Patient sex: F
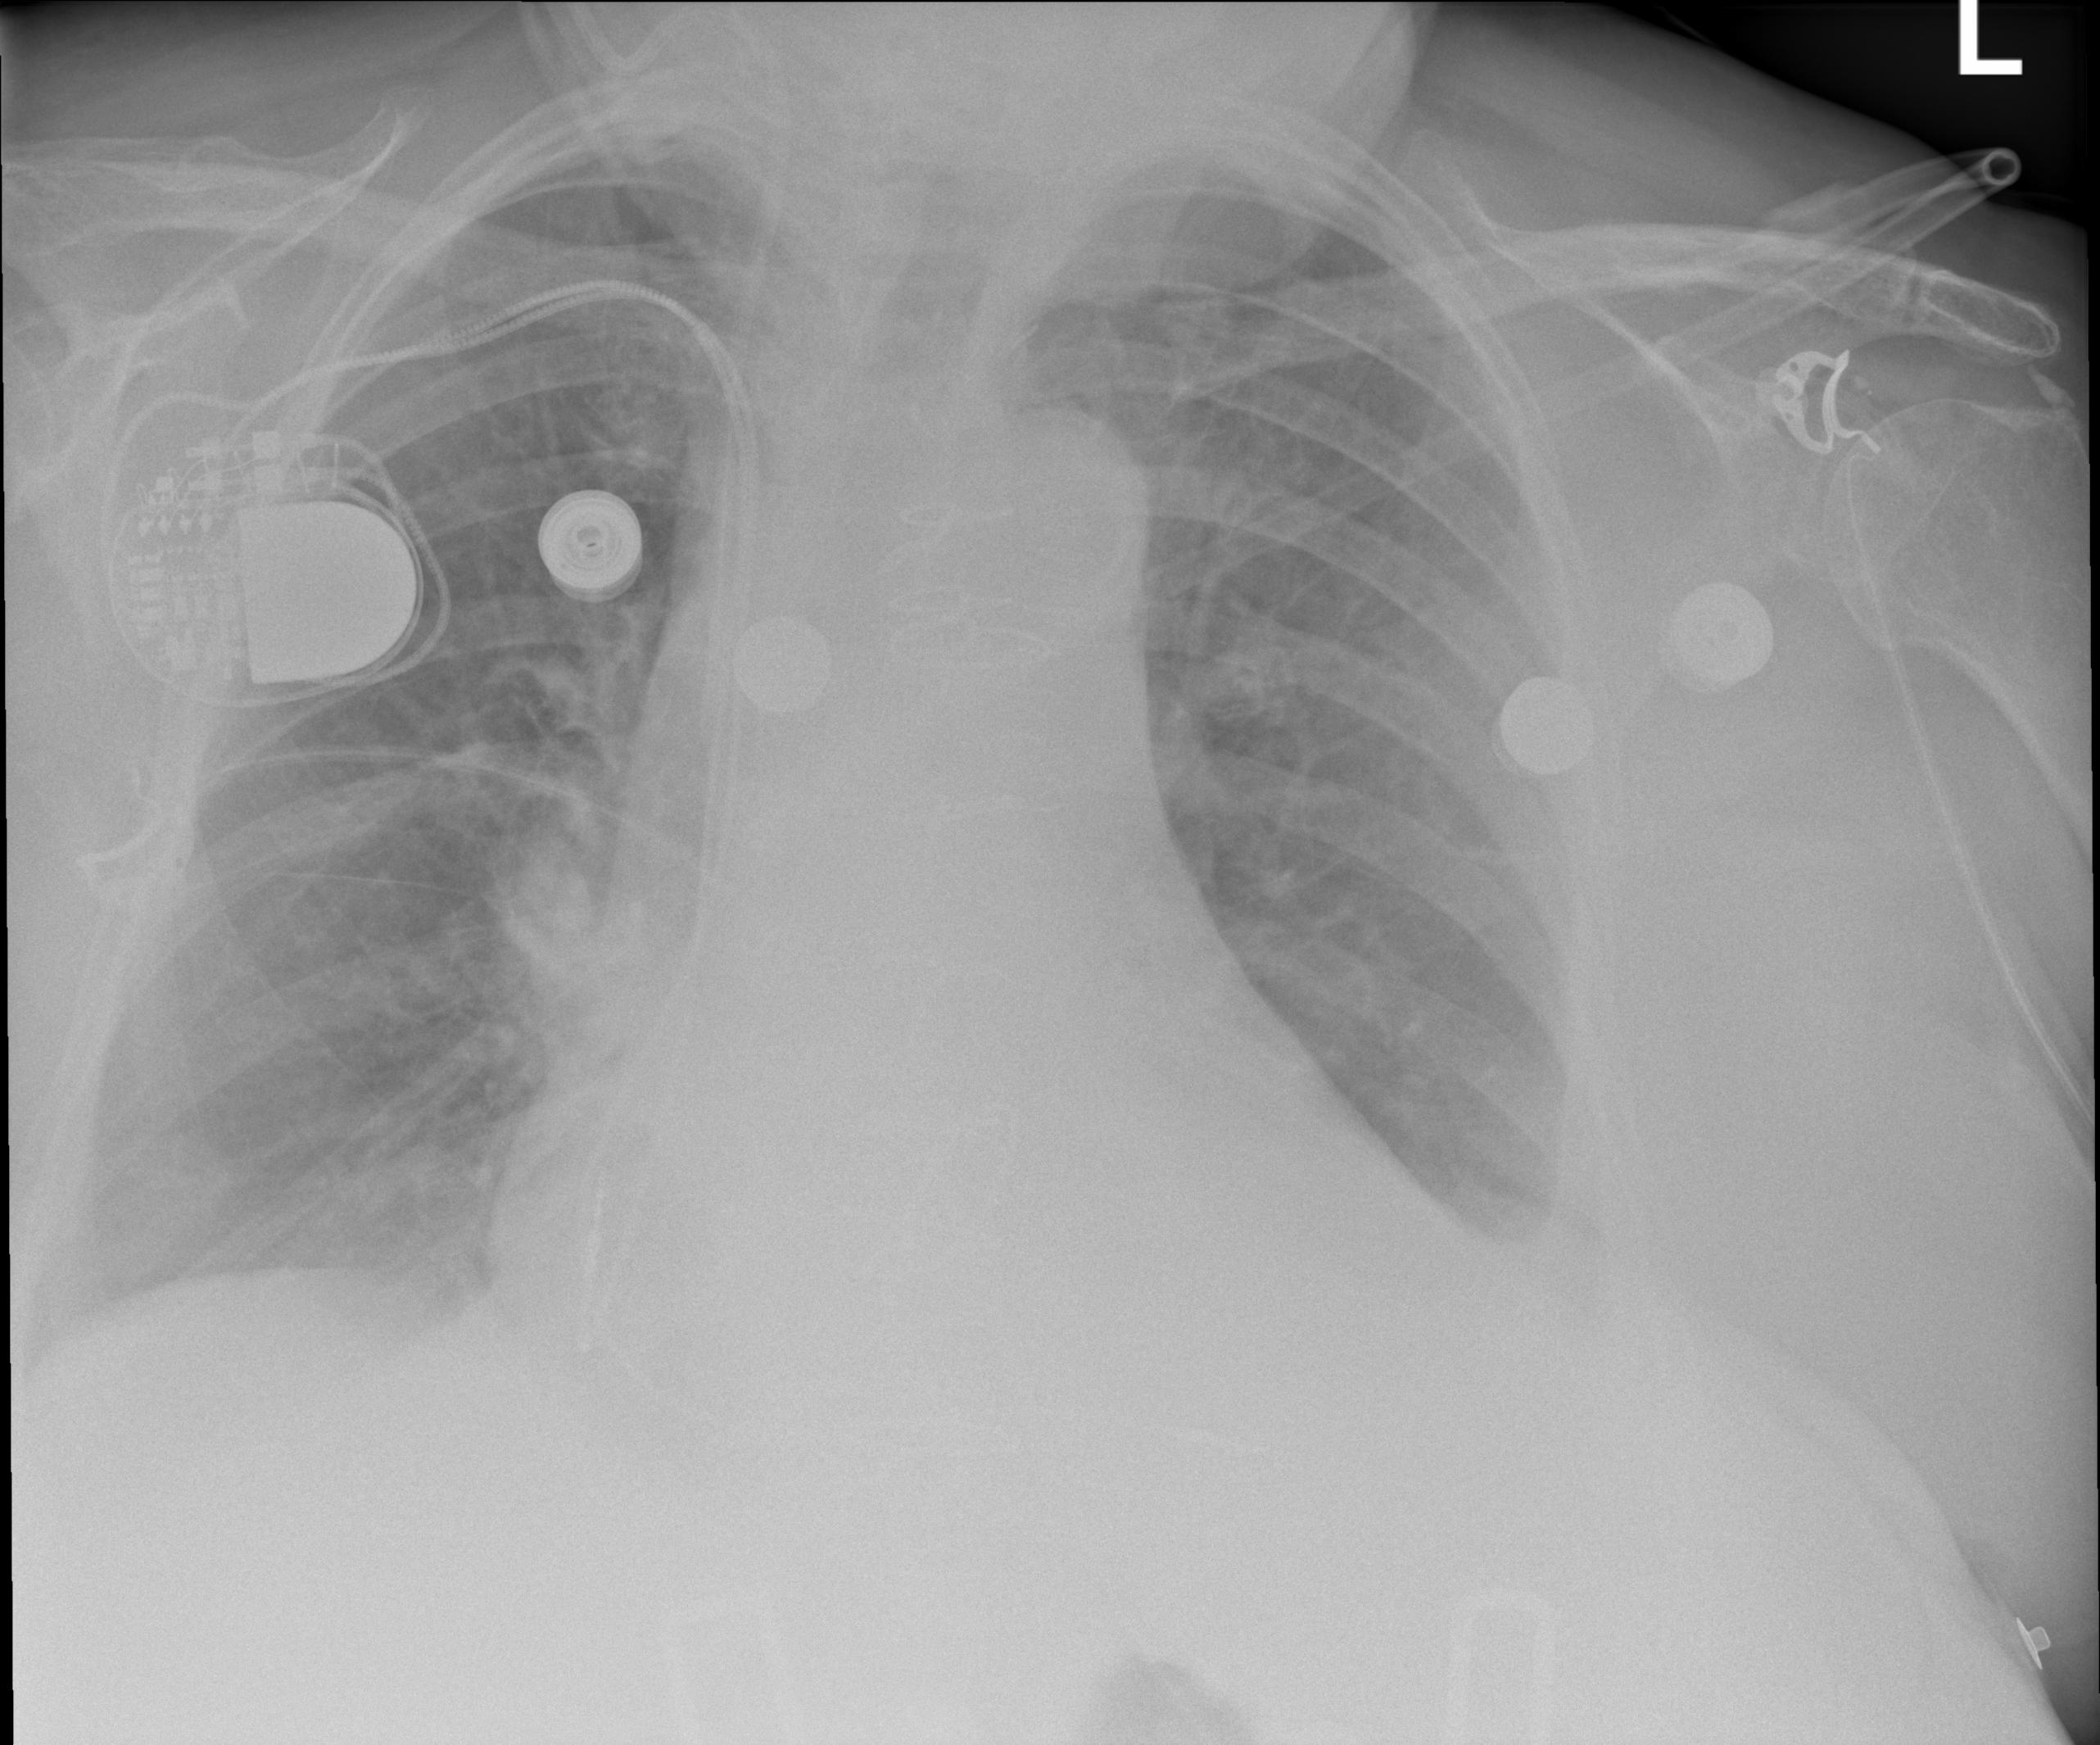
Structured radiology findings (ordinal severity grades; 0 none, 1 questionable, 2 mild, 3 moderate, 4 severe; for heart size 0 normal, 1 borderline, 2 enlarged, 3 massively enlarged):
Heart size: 2
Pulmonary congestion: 2
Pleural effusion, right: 2
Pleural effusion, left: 2
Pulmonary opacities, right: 0
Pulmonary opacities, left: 0
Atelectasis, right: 2
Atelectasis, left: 2